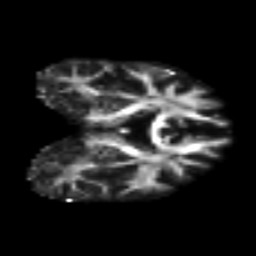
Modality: FA
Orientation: coronal
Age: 37
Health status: ill
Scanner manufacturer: philips
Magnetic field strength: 3 T
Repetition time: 9 s
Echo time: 0.127 s